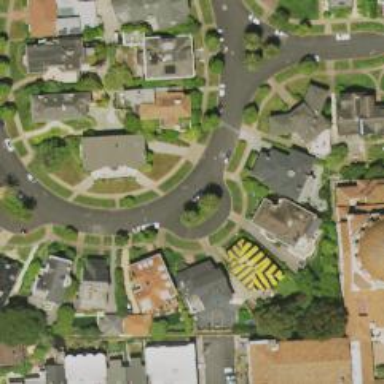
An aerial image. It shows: Residential road with roundabout.